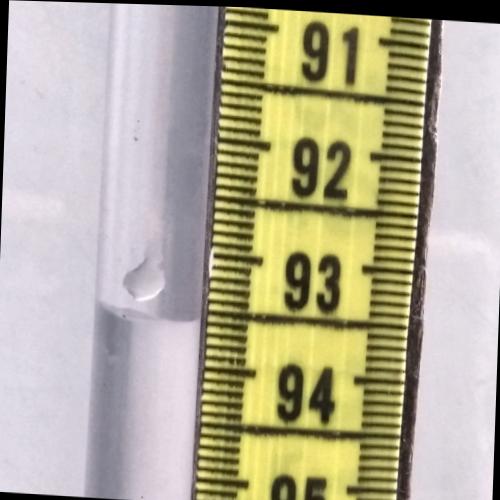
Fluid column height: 93.6 cm